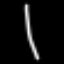
Label: line